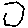
Label: hexagon